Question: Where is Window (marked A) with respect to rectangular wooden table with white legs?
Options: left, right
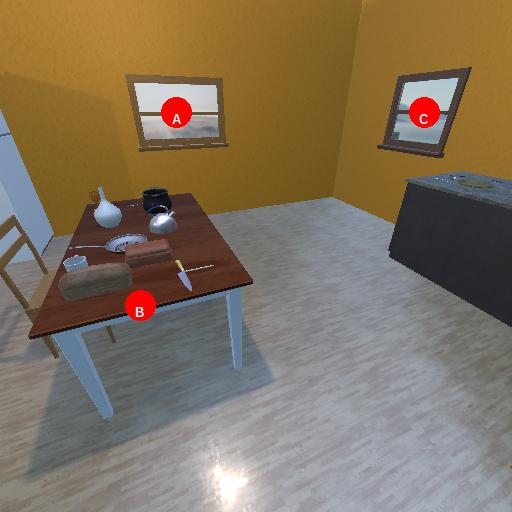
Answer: left